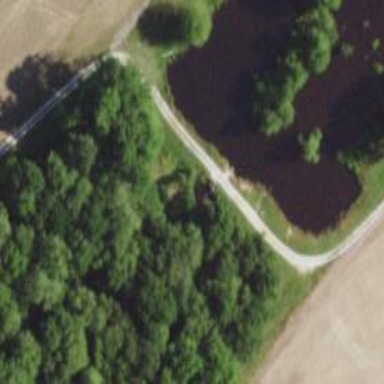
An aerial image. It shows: Culvert tunnel.